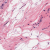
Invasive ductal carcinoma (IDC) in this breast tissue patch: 0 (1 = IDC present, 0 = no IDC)